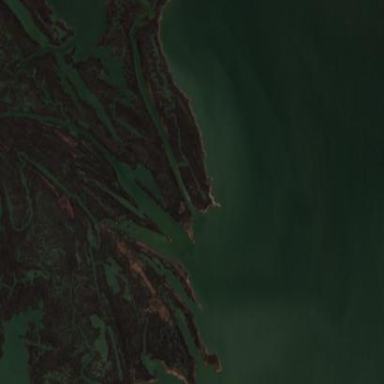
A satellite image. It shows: Saltmarsh wetland along the natural coastline.